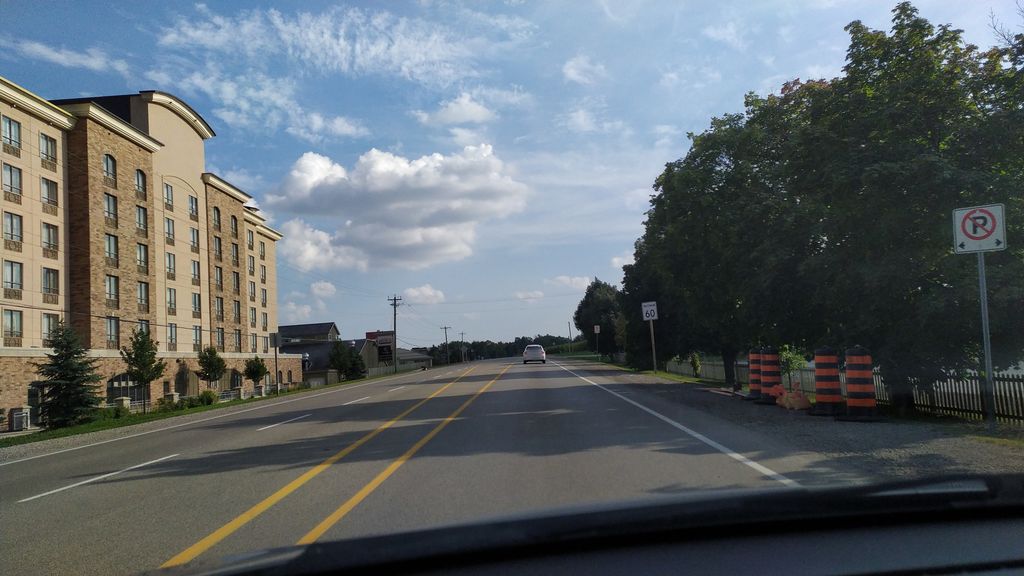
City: kitchener-waterloo